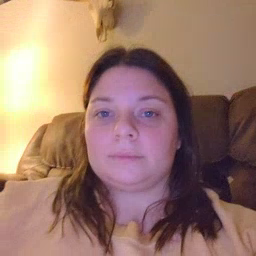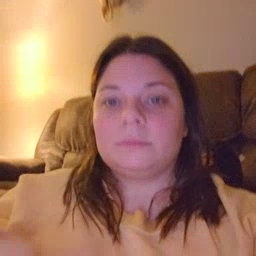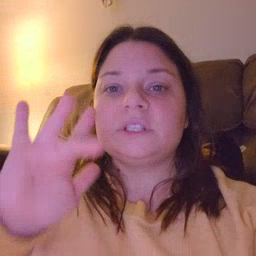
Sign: touch